Chest X-ray:
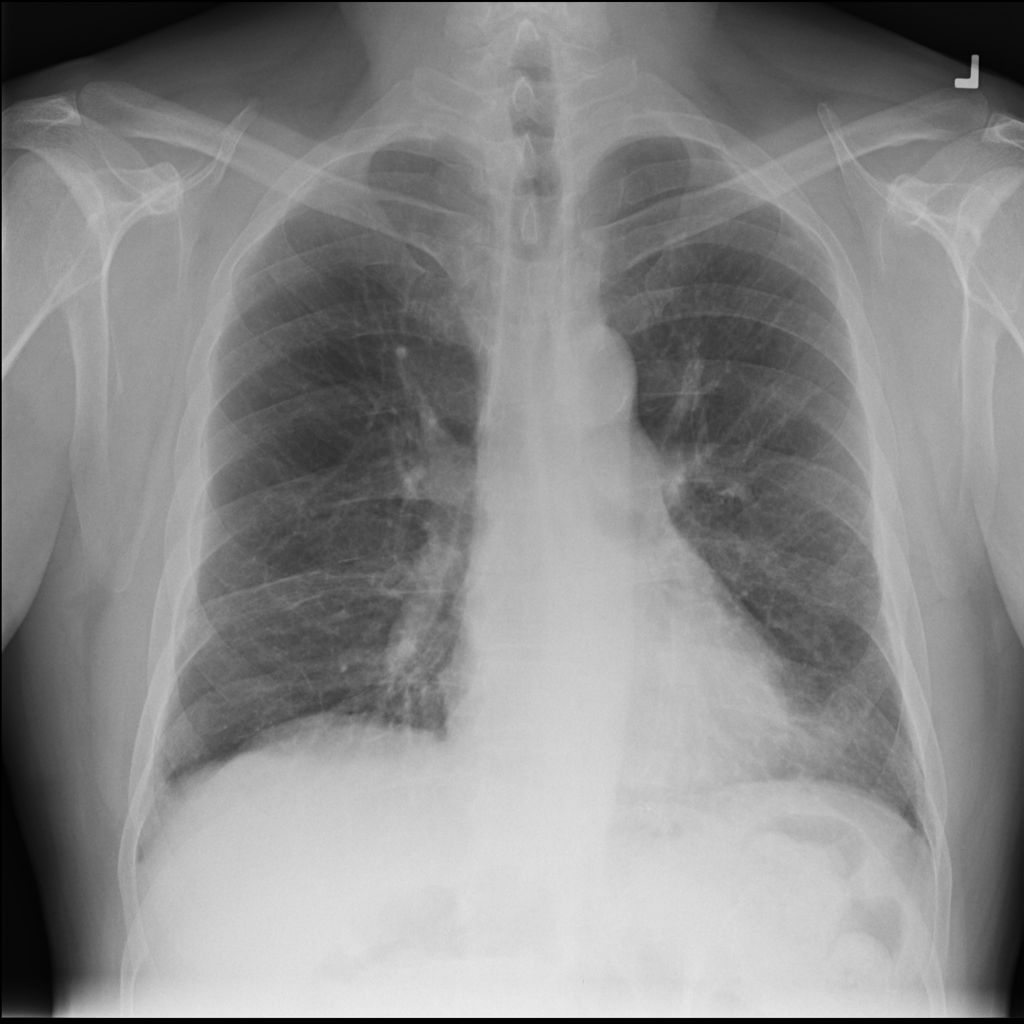
Findings: Pleural Thickening
No abnormal finding: no